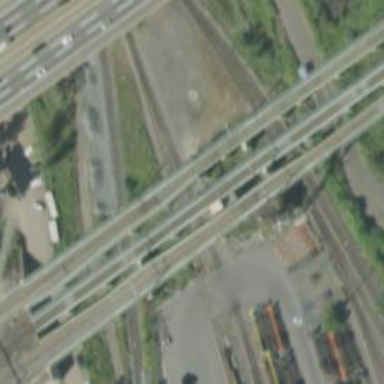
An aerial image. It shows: Bridge over electrified railway with contact line.